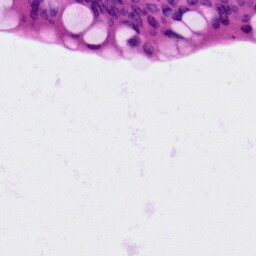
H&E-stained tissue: Colon